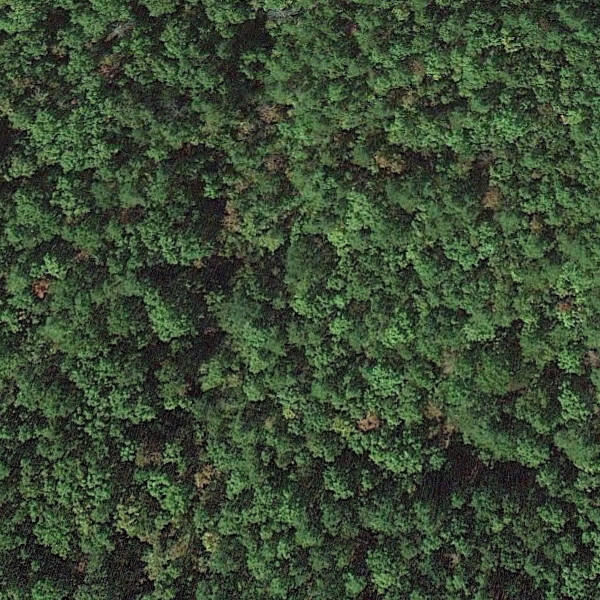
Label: Forest